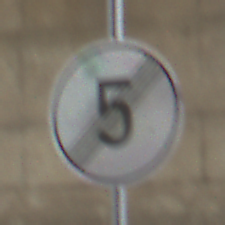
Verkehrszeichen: EndeGeschwindigkeit5
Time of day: Midday
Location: Roofed (Beach)
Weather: Overcast
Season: NotSpecified
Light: Natural